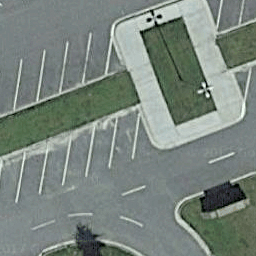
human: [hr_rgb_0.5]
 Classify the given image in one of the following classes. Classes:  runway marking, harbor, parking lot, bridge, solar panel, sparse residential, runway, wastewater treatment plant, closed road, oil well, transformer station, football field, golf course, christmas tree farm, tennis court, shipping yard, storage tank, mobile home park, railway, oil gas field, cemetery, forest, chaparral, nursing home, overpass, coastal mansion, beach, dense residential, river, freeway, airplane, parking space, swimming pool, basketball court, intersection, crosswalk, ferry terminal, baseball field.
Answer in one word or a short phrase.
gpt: parking space